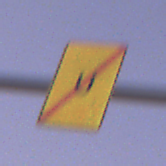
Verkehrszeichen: EndeUmleitung
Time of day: Dawn
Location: Outdoor (RoadRail)
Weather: Clear
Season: NotSpecified
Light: Natural